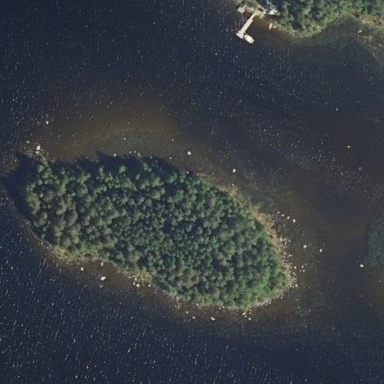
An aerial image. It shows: Islet.